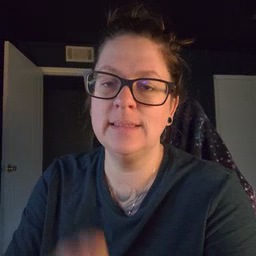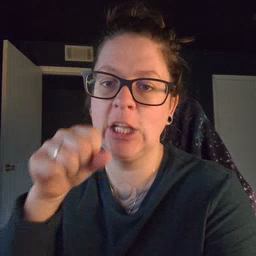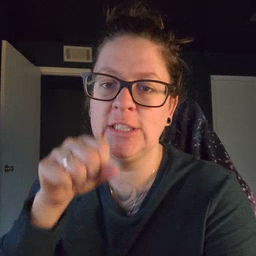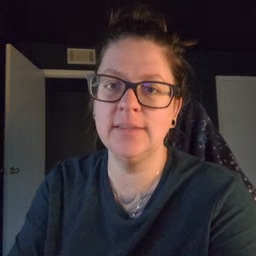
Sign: carrot